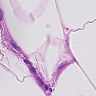
Metastatic tissue present: no